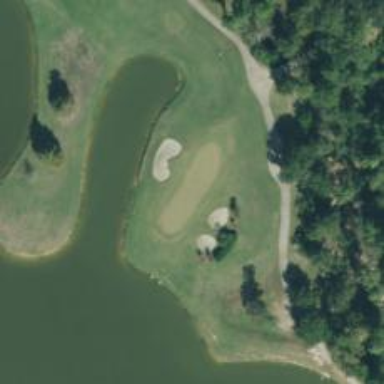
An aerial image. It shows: Golf hole.